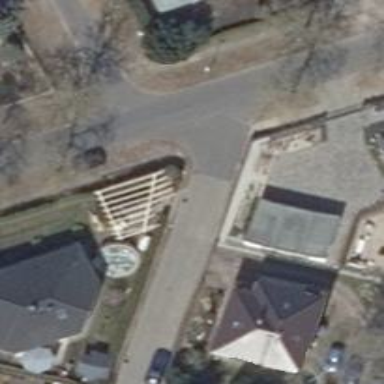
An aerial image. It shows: Residential road with asphalt surface.